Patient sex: M
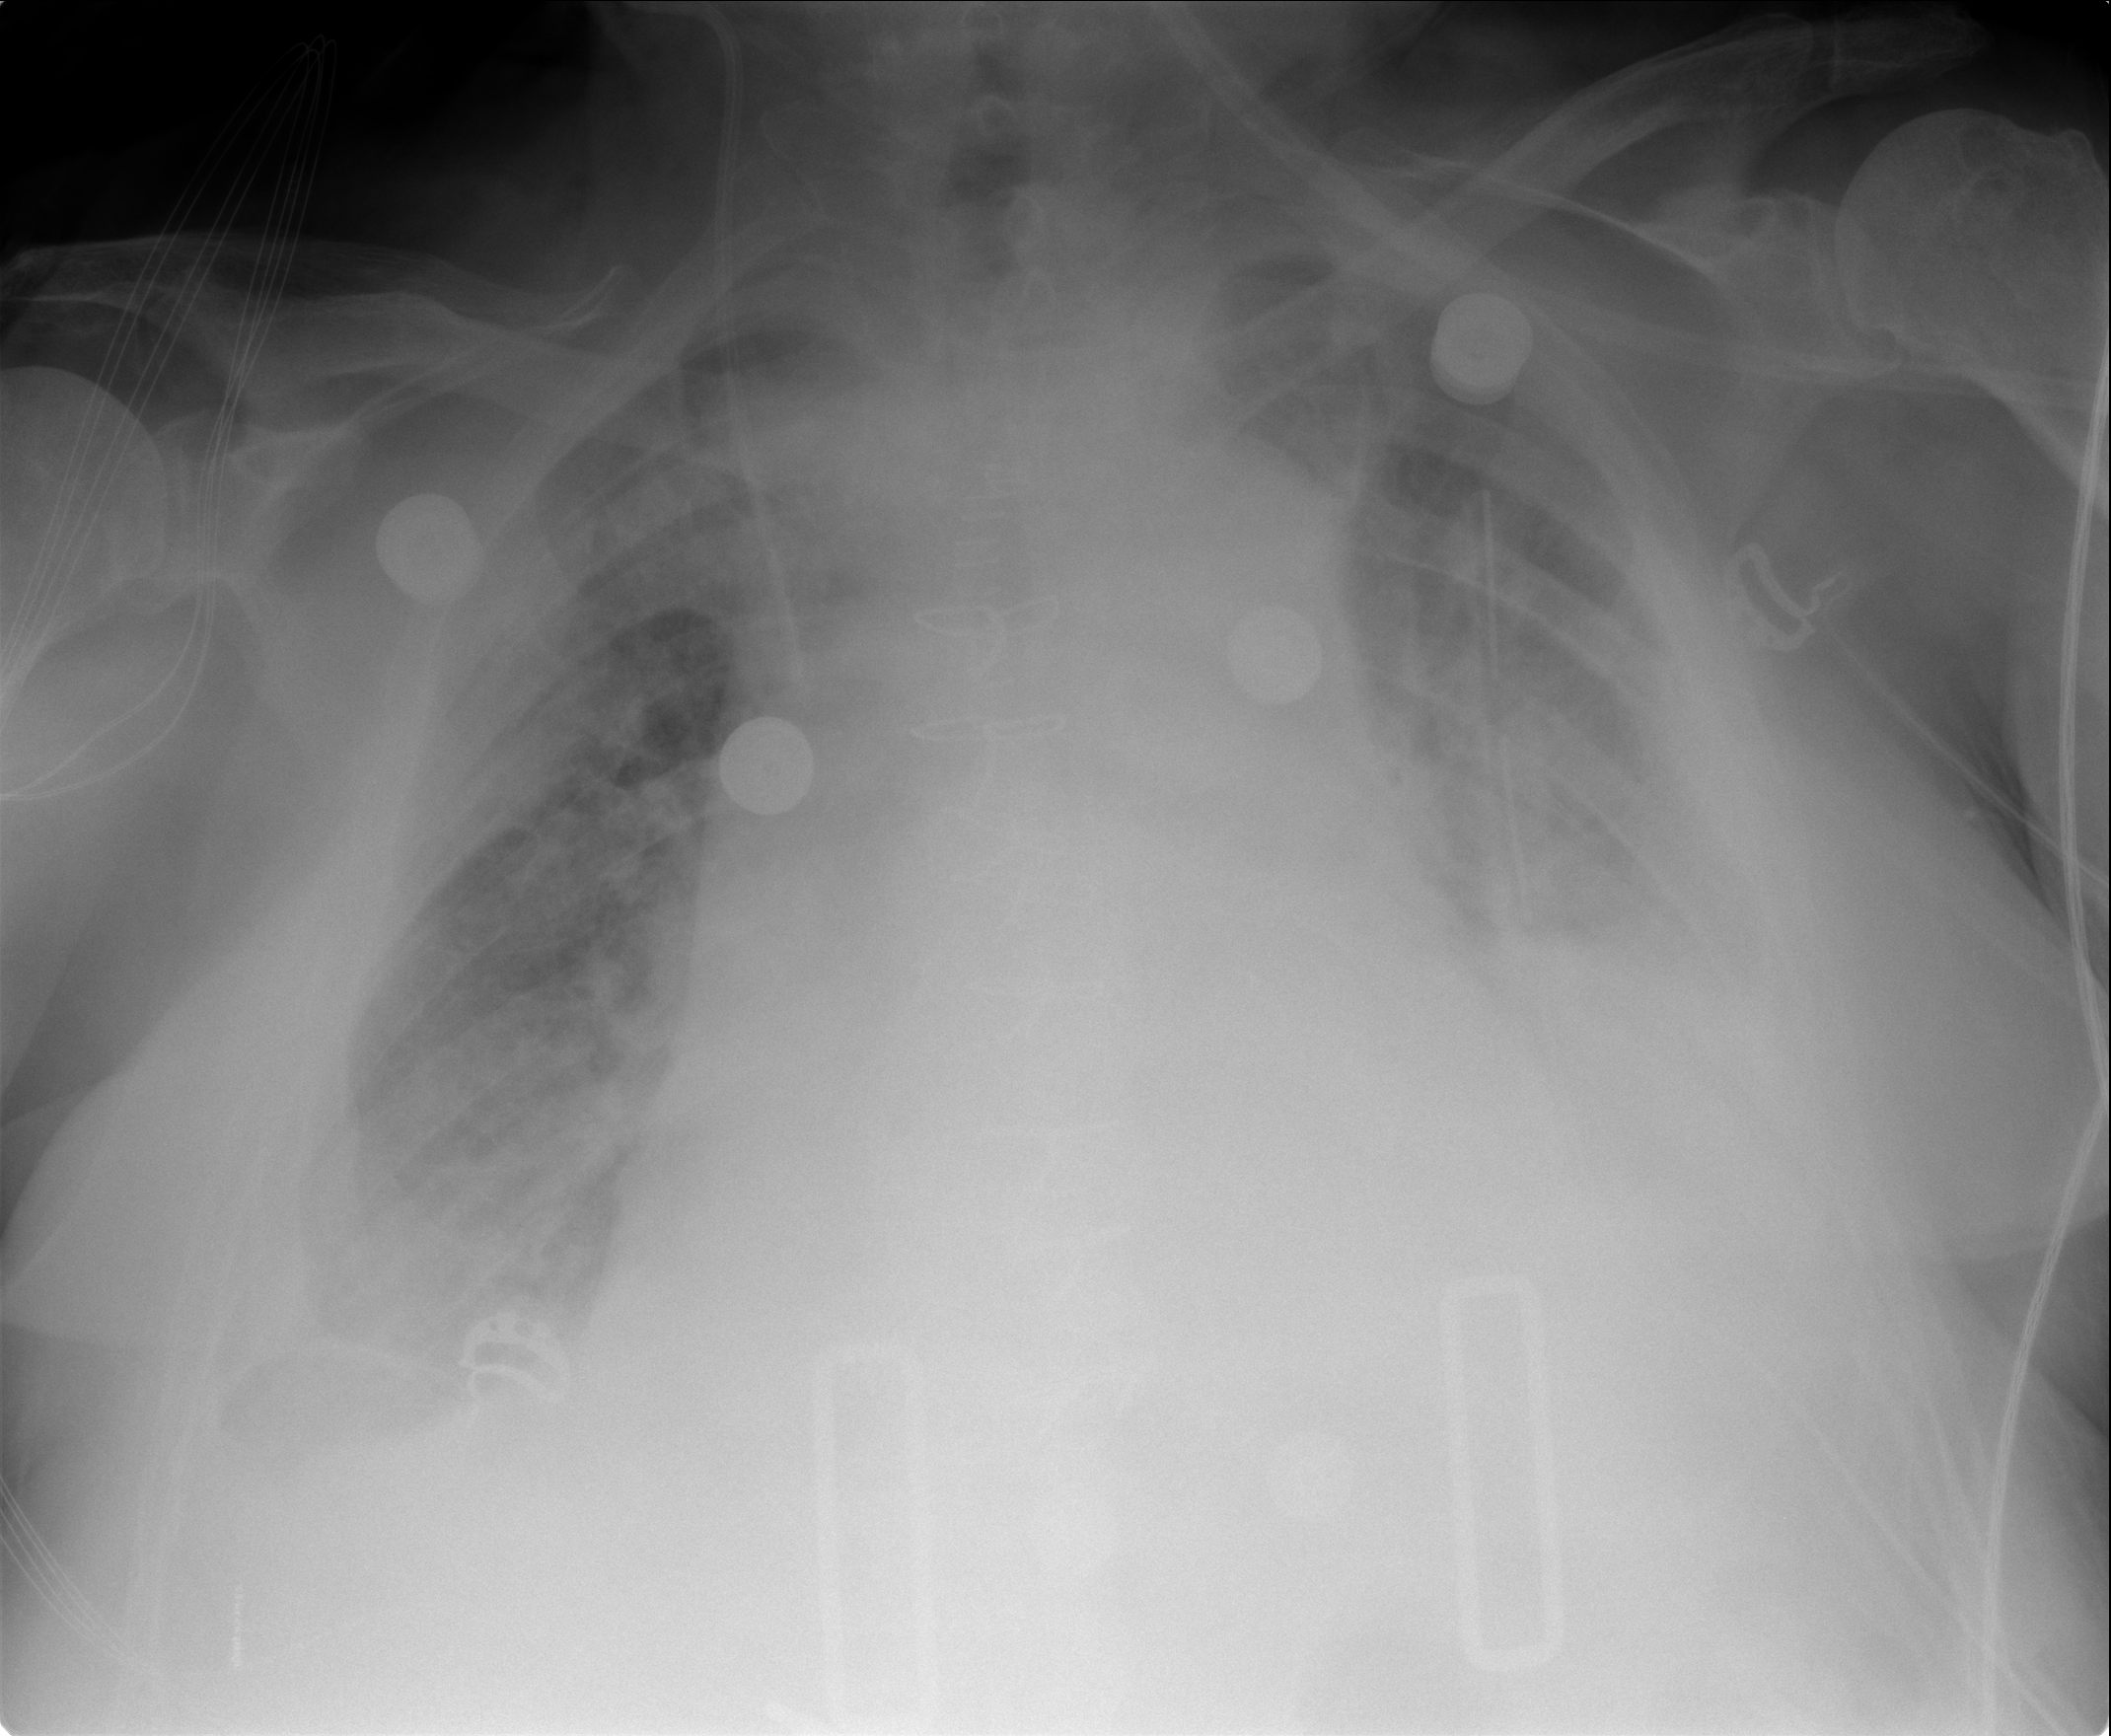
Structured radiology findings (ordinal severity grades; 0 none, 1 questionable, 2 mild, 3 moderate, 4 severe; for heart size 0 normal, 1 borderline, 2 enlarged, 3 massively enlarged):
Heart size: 2
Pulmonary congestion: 3
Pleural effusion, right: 2
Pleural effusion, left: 2
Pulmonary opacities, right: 3
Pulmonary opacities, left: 3
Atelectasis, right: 2
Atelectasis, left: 3